The image is an STFT spectrogram (time versus frequency) of a rolling-element bearing's vibration signal. Based on the visible evidence, which condition applies: normal, inner_race, outer_race, ball?
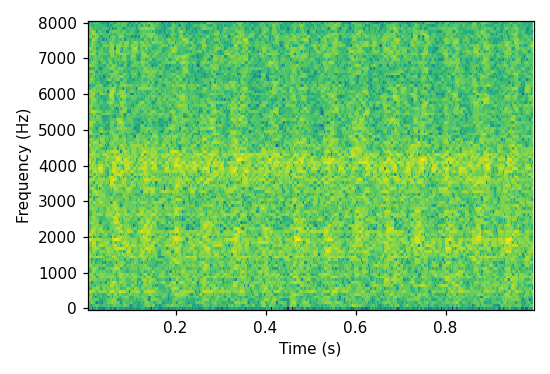
Answer: ball